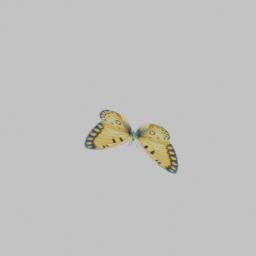
Label: animals